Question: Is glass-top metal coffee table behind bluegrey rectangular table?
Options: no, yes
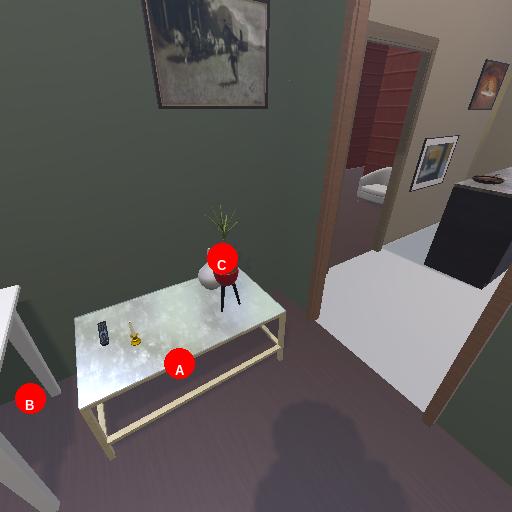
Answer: no